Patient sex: M
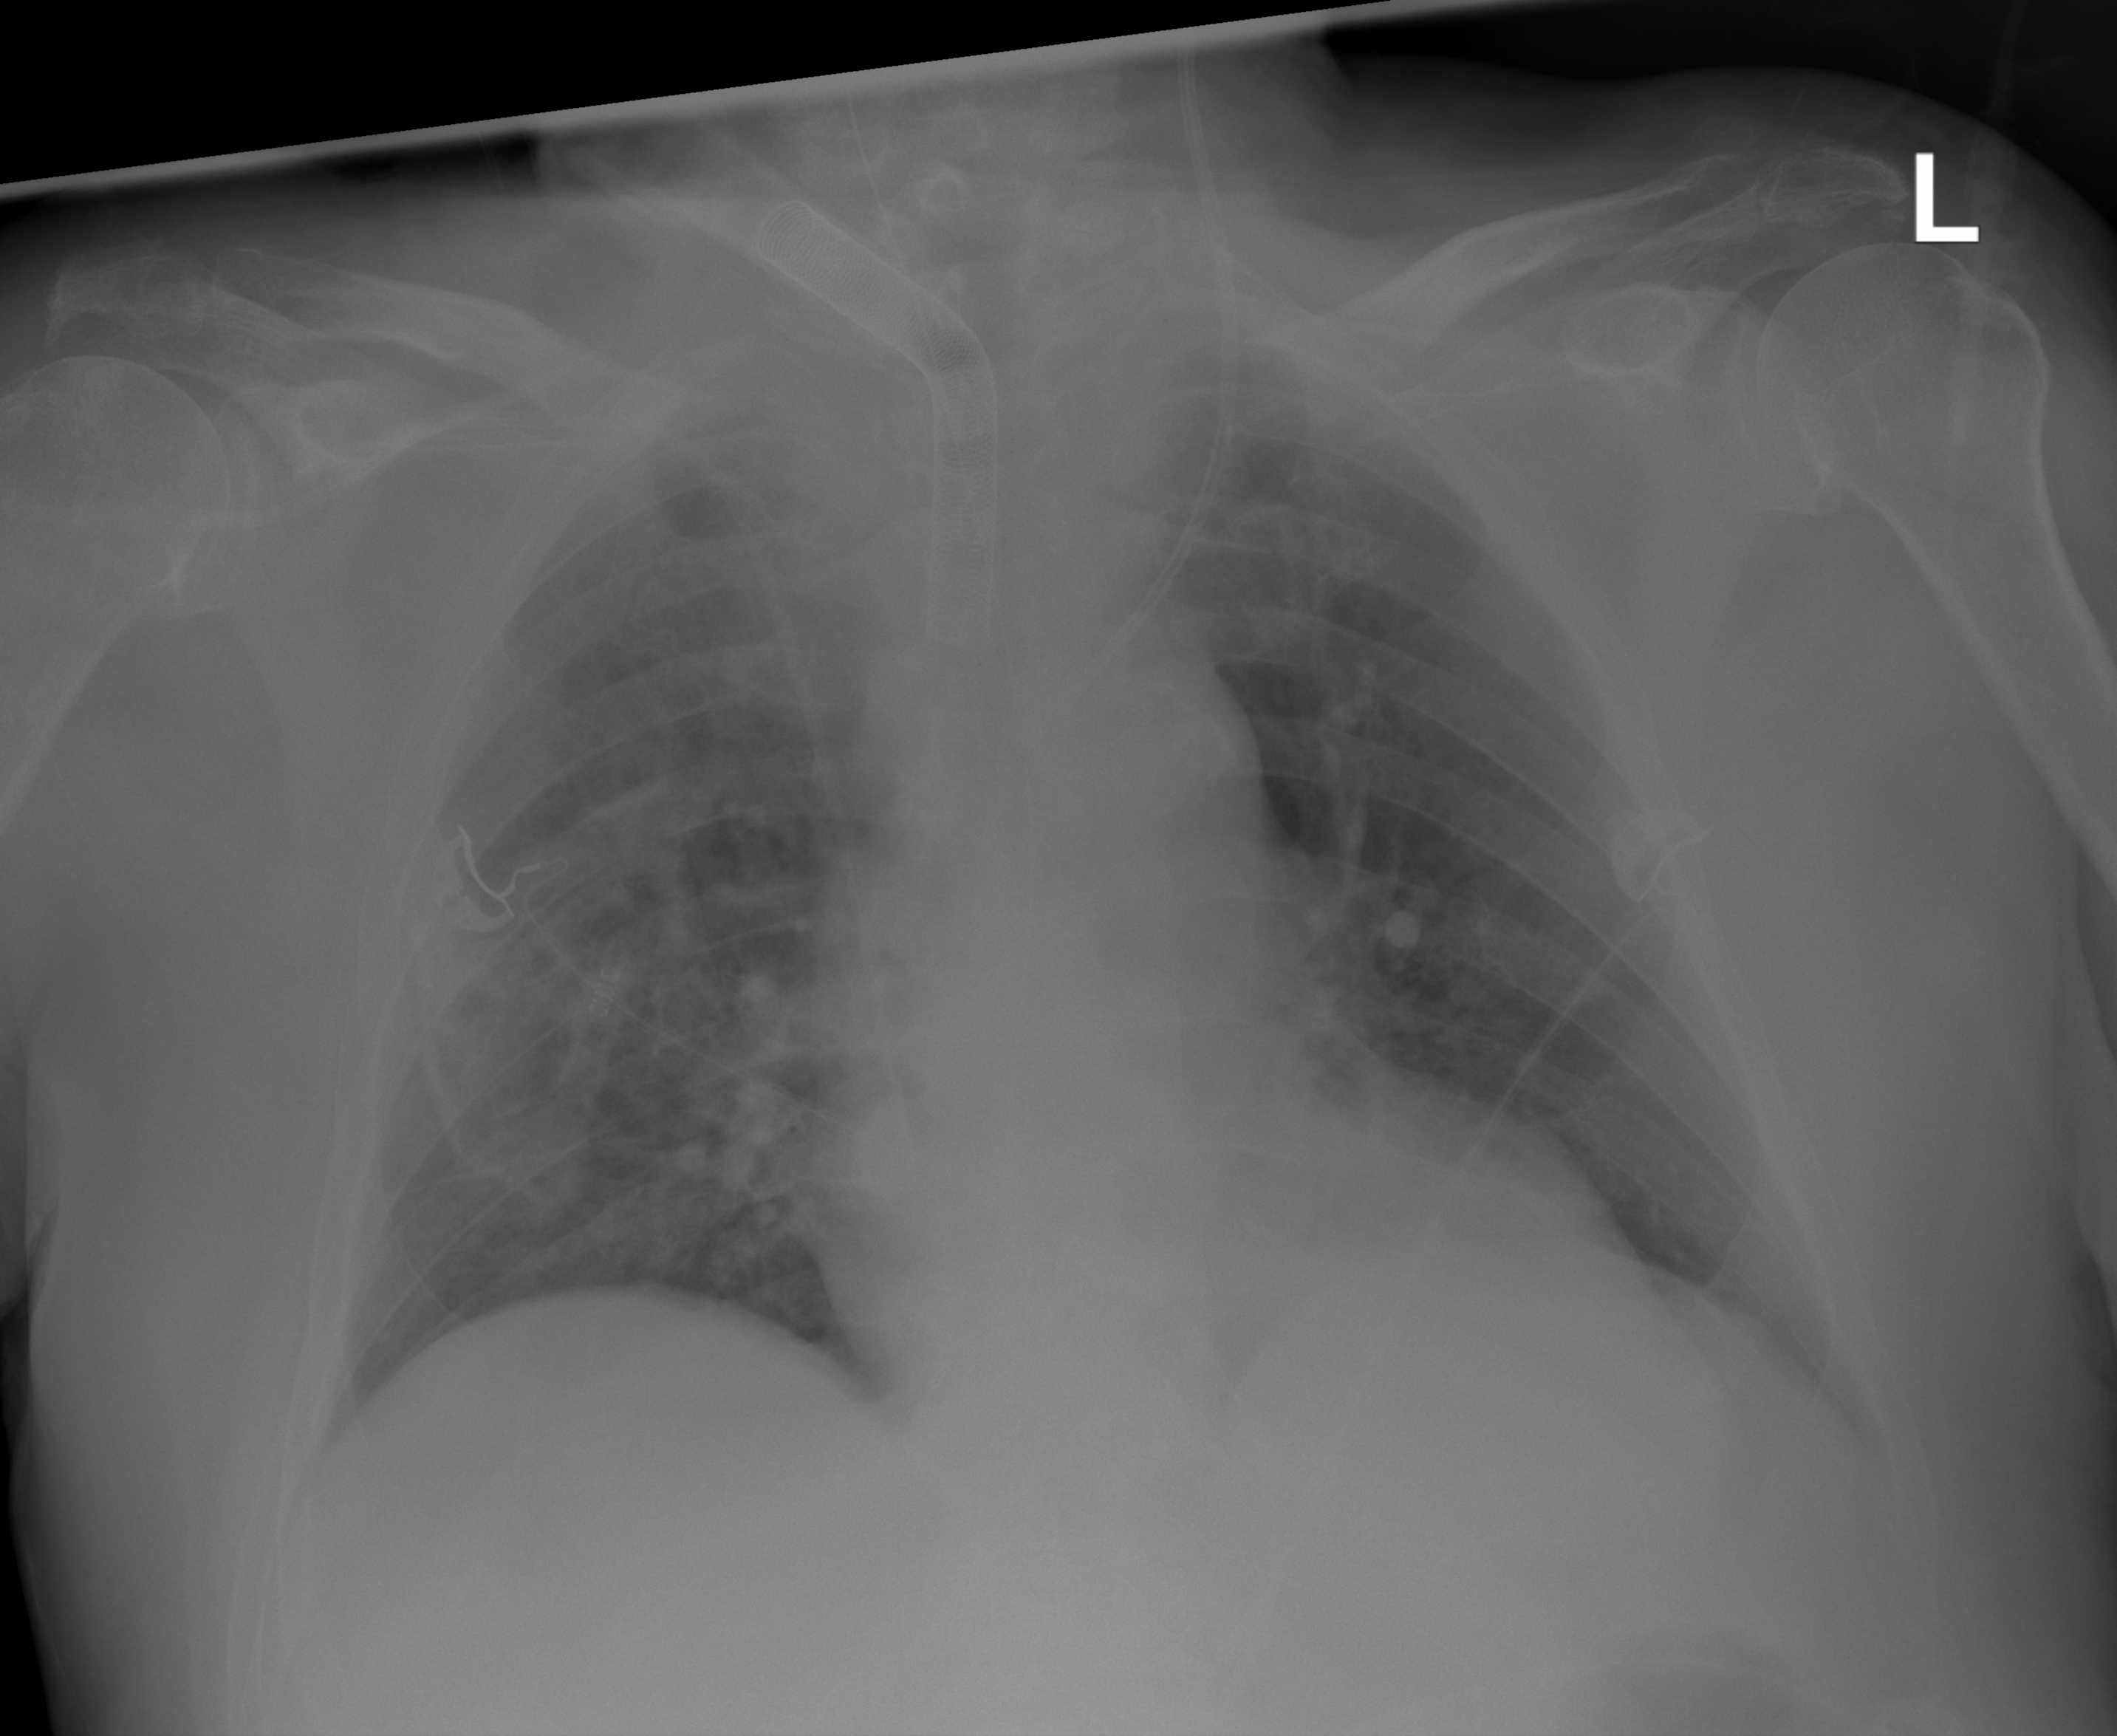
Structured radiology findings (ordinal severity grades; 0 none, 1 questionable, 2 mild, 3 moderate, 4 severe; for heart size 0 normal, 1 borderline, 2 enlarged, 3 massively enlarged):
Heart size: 2
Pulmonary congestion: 1
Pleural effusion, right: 0
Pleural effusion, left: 2
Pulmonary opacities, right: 0
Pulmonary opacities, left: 0
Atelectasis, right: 2
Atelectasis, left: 2